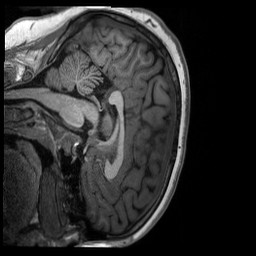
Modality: T1w
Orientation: sagittal
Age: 16
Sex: male
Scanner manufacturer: siemens
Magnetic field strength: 3 T
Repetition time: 2.53 s
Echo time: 0.00174 s